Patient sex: M
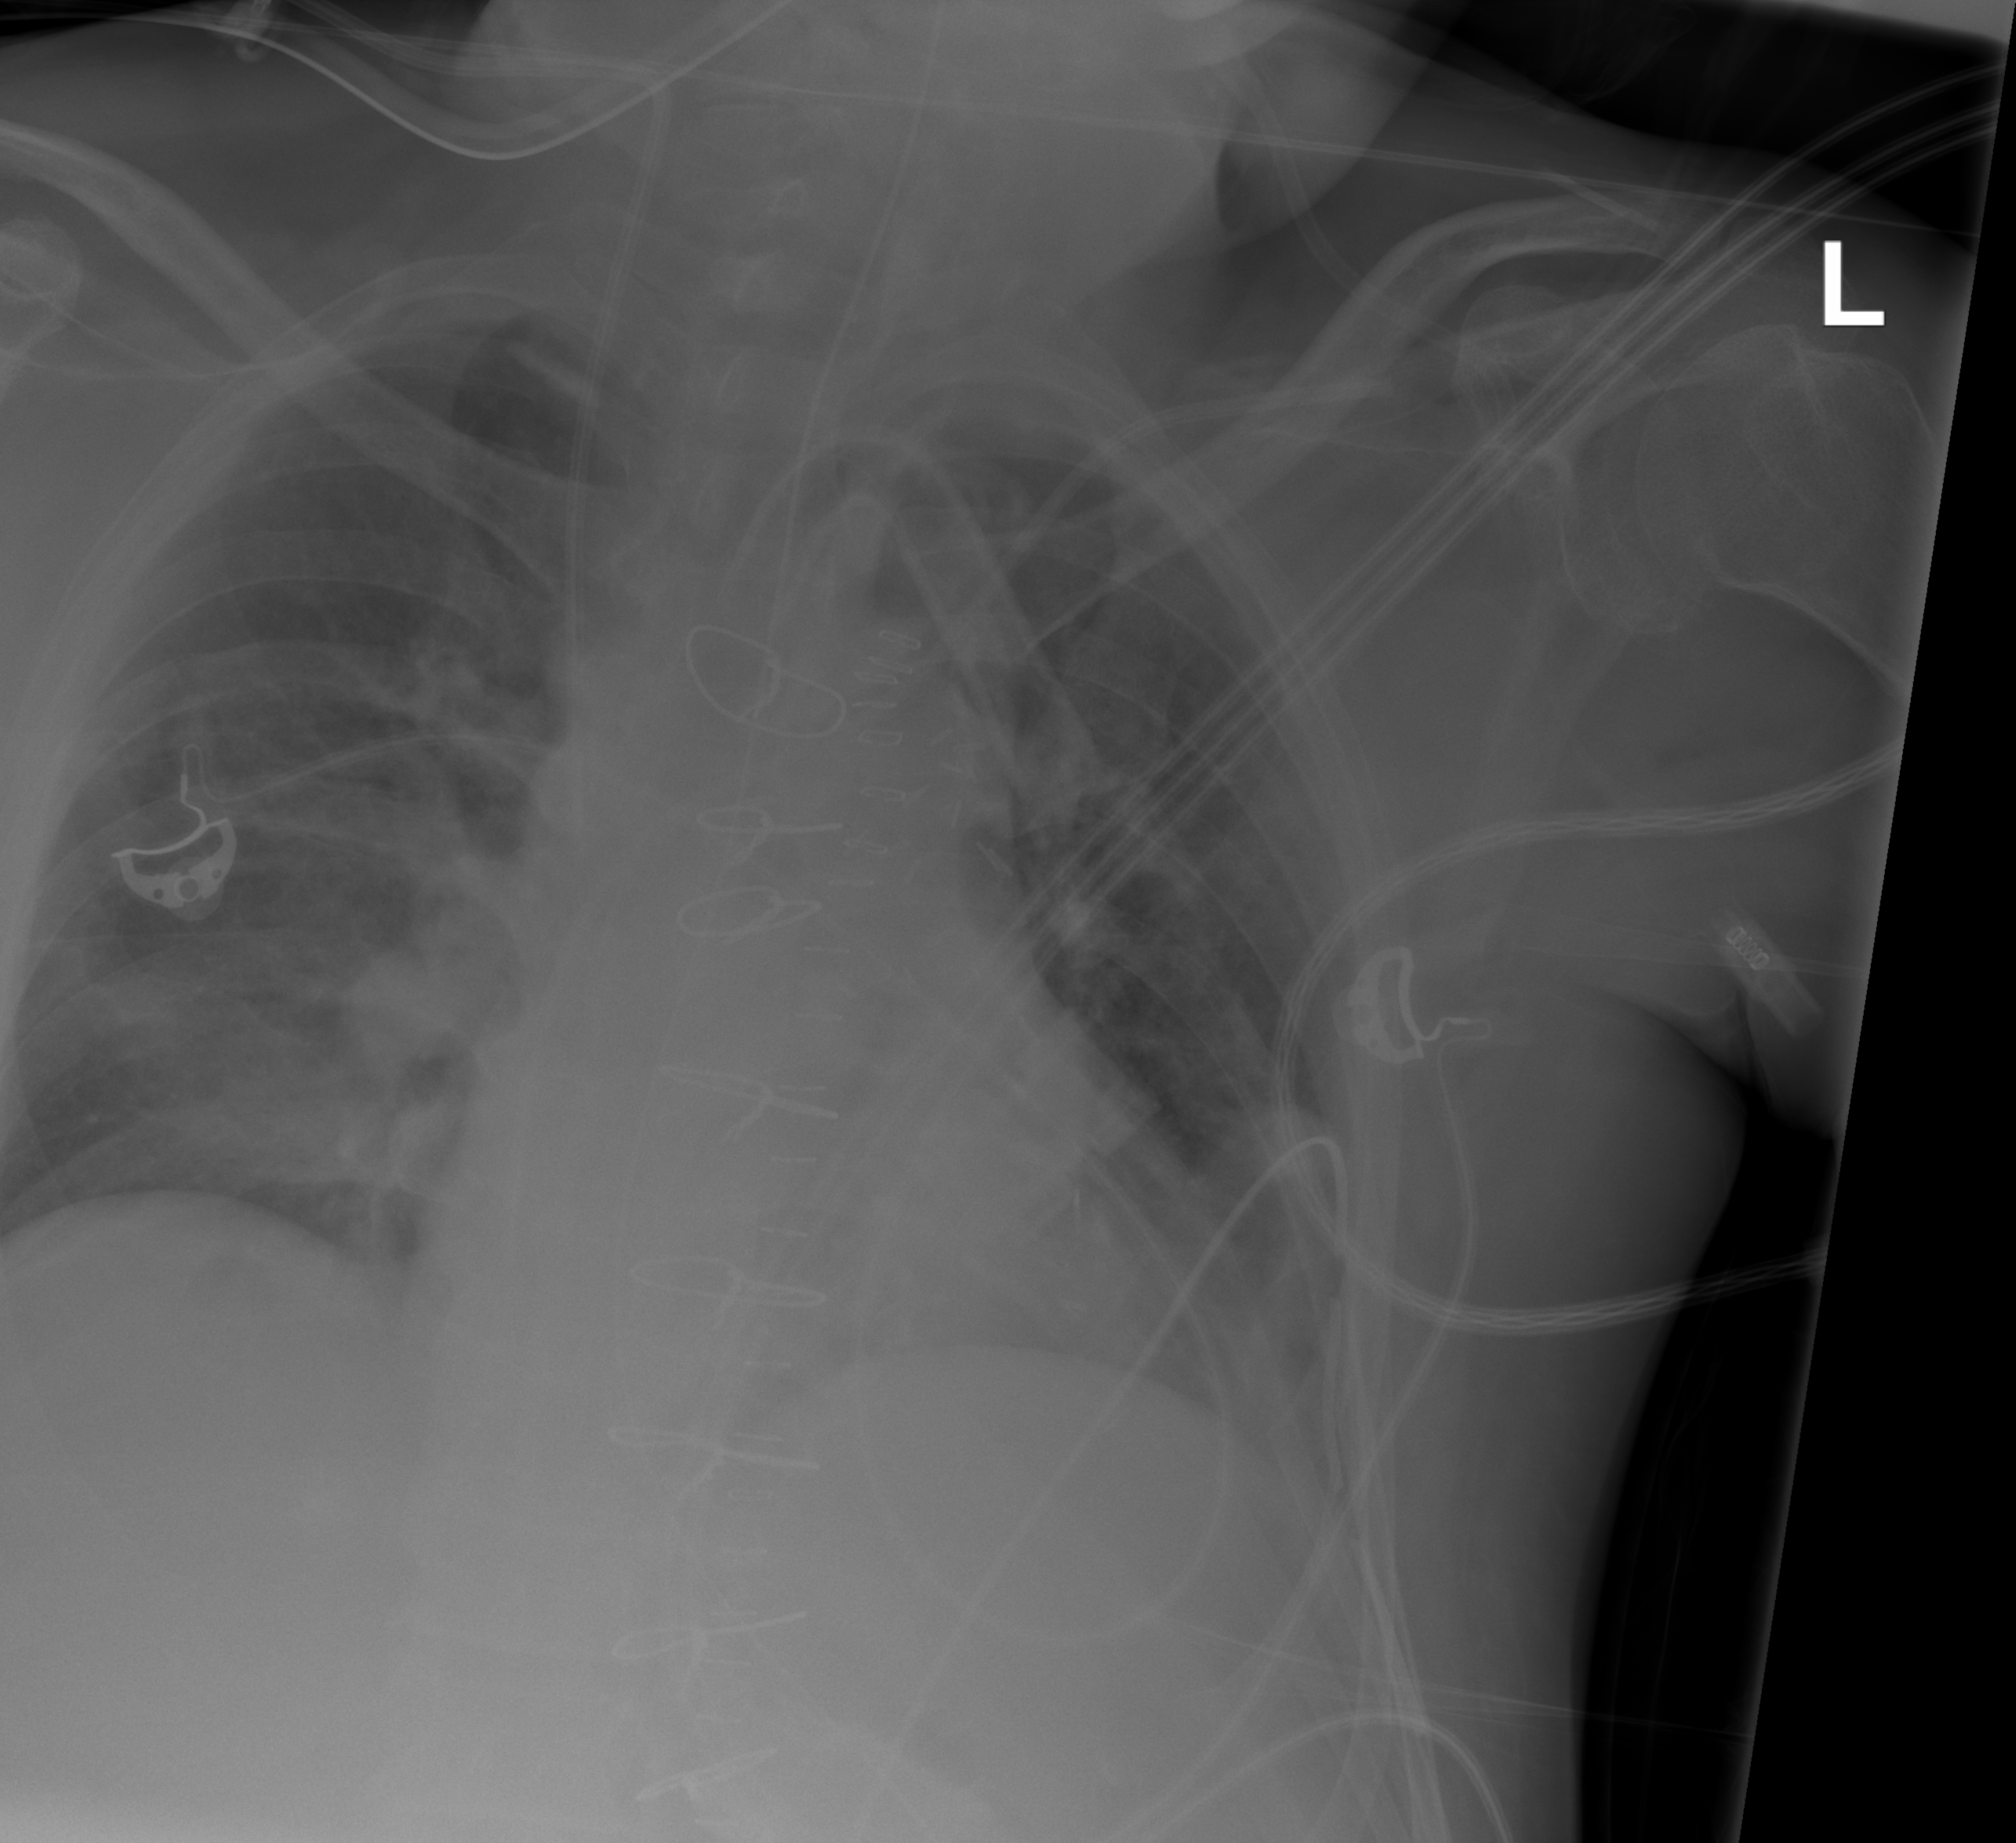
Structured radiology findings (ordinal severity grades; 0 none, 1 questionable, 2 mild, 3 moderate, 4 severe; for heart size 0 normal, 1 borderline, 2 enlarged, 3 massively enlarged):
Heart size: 0
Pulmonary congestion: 0
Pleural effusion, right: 0
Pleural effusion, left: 0
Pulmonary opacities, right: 0
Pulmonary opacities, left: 1
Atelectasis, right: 2
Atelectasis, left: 1